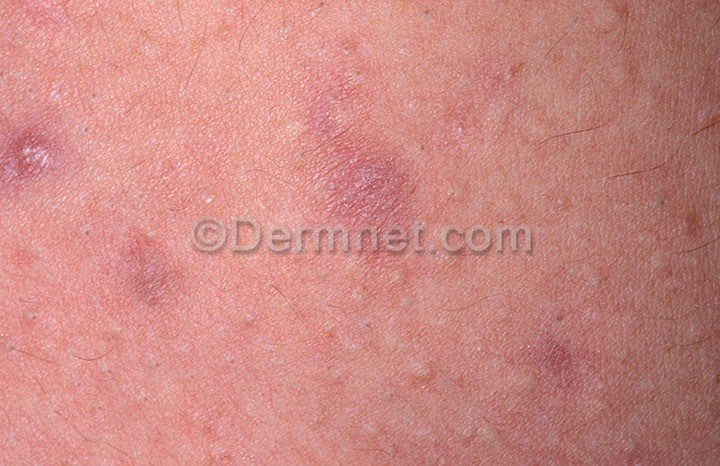
Disease: Acne and Rosacea Photos